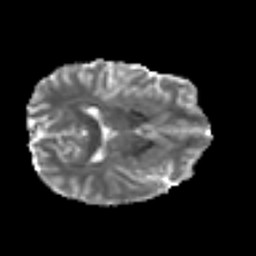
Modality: MD
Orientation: axial
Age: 25
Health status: ill
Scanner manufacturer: philips
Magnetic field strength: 3 T
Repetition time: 9 s
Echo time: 0.127 s